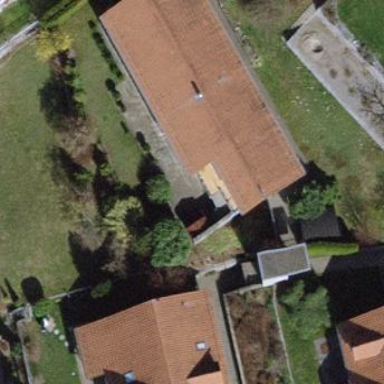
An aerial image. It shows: Detached building.